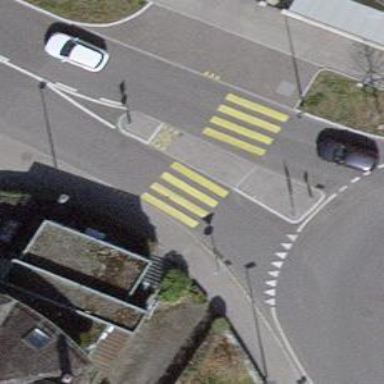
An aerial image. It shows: Traffic calming island.